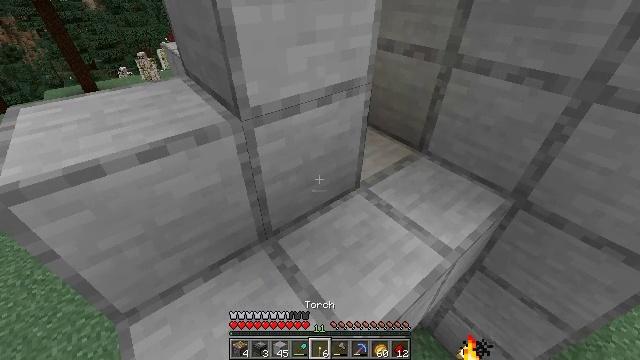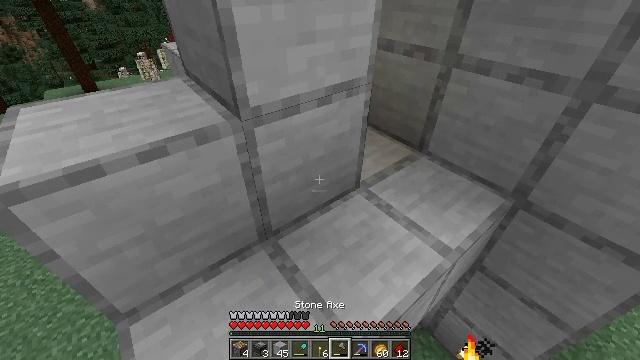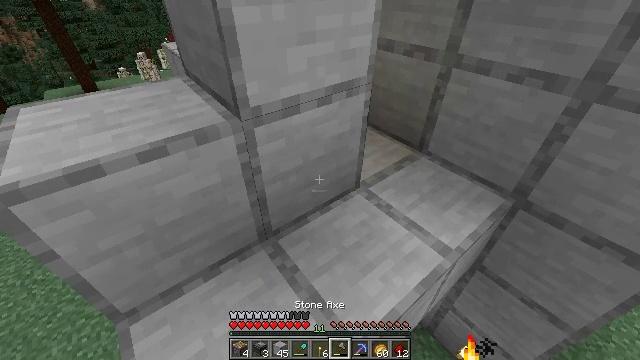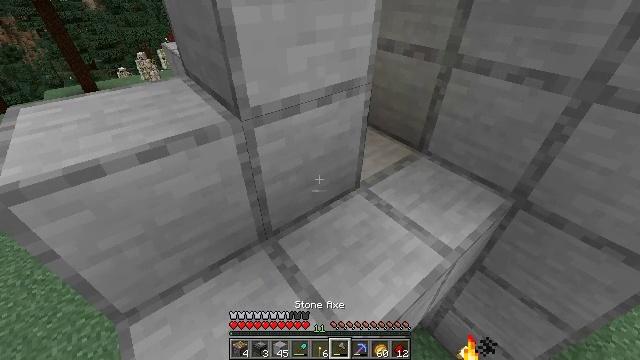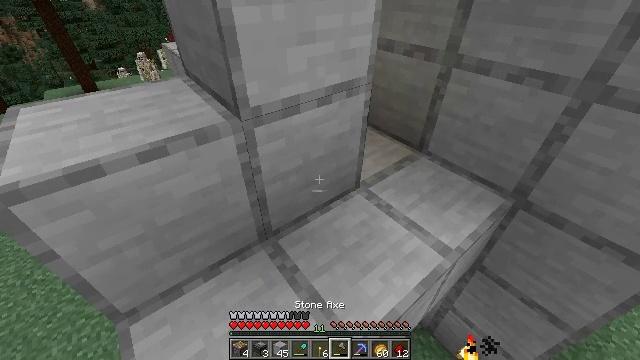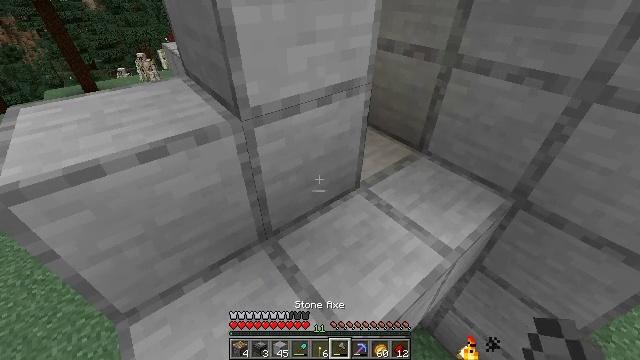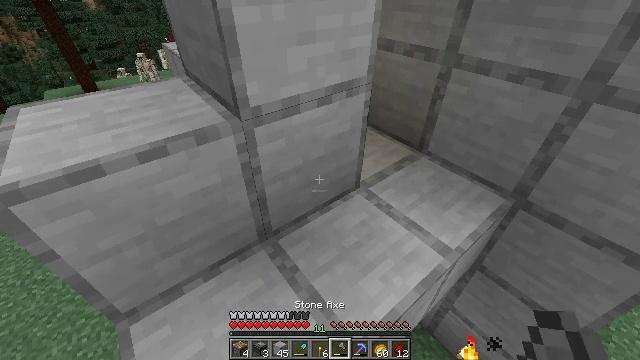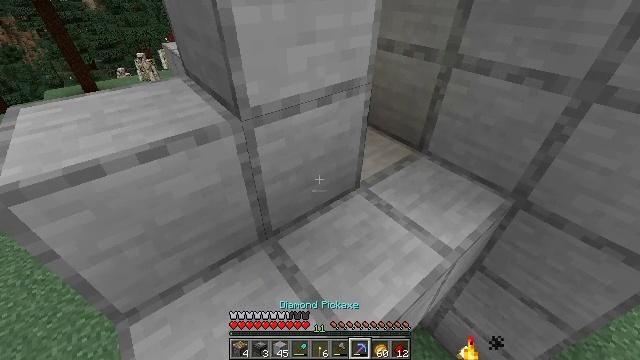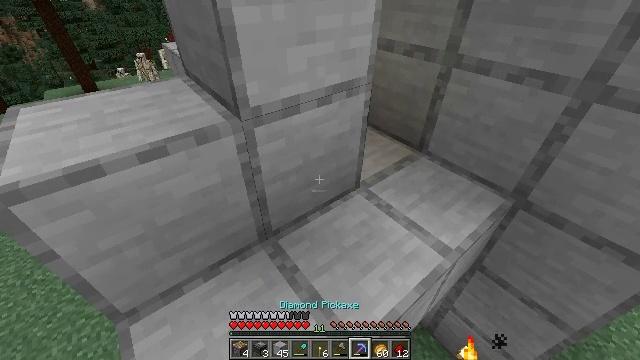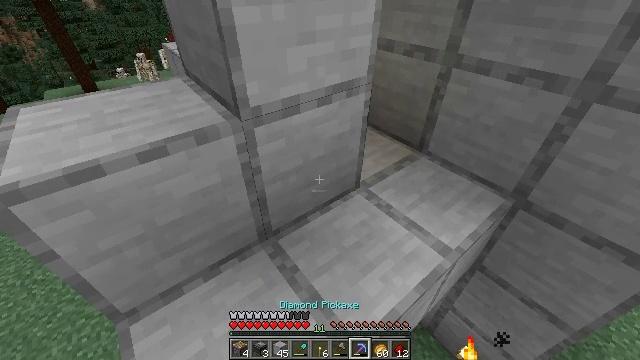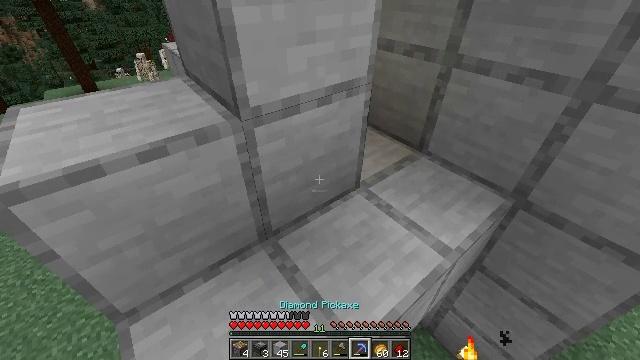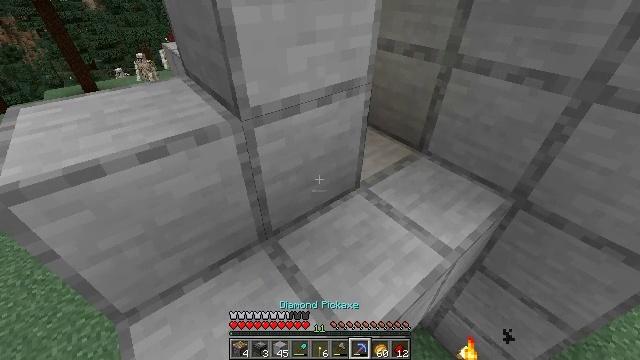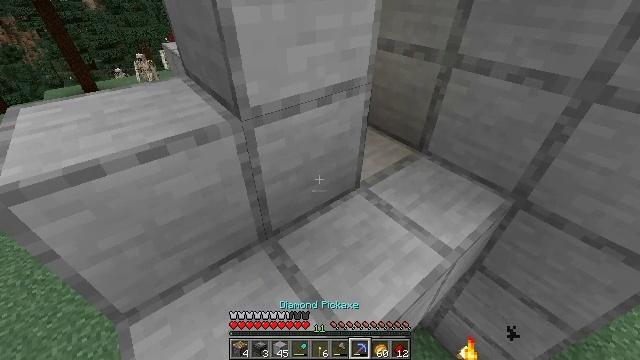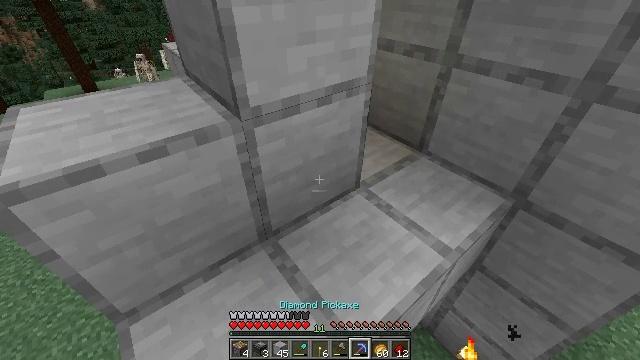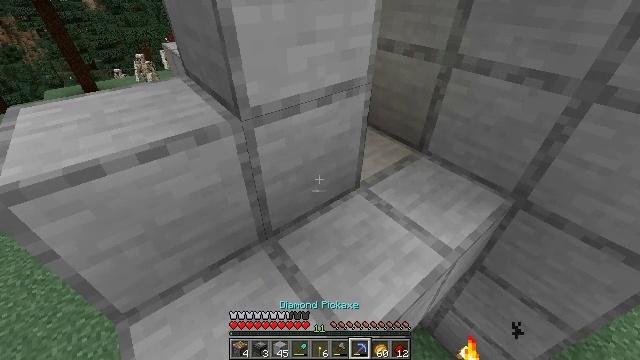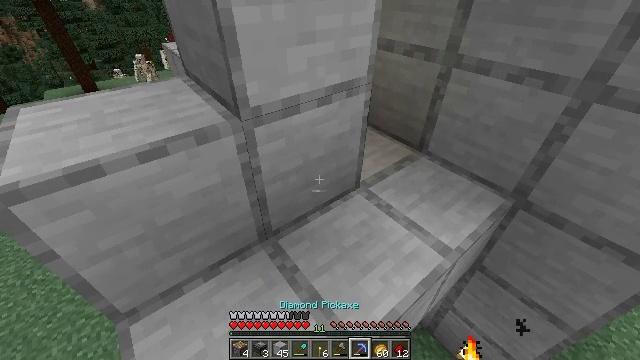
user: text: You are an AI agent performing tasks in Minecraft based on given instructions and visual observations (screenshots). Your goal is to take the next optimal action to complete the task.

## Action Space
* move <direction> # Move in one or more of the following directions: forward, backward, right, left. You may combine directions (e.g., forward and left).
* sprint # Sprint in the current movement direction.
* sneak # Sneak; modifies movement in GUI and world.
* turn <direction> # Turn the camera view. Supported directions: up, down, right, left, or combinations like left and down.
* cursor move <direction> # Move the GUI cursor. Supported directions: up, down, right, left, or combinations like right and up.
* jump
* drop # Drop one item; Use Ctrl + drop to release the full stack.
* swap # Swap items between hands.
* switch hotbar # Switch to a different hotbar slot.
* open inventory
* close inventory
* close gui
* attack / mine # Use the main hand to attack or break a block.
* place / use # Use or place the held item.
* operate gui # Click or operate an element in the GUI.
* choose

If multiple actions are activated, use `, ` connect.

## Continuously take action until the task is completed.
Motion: motion action
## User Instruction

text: Get smooth stone for building.
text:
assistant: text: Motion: no_op
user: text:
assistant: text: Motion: no_op
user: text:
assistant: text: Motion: no_op
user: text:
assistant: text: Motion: no_op
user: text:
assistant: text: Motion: no_op
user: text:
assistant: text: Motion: no_op
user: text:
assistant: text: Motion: no_op
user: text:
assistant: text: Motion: no_op
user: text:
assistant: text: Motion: no_op
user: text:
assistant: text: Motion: no_op
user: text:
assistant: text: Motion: no_op
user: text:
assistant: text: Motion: no_op
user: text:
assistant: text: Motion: no_op
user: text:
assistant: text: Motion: no_op
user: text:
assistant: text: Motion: no_op
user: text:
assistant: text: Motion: no_op
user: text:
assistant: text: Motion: attack / mine
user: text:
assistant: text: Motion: attack / mine
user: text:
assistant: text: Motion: attack / mine
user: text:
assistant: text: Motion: attack / mine
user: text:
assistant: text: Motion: attack / mine
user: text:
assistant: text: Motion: attack / mine
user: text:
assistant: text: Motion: attack / mine
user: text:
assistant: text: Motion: attack / mine
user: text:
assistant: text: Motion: attack / mine
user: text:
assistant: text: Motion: attack / mine
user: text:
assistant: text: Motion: attack / mine
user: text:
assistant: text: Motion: attack / mine
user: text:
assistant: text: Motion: attack / mine